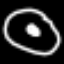
Label: donut